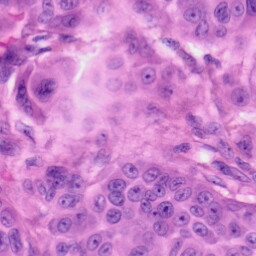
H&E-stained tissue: Skin